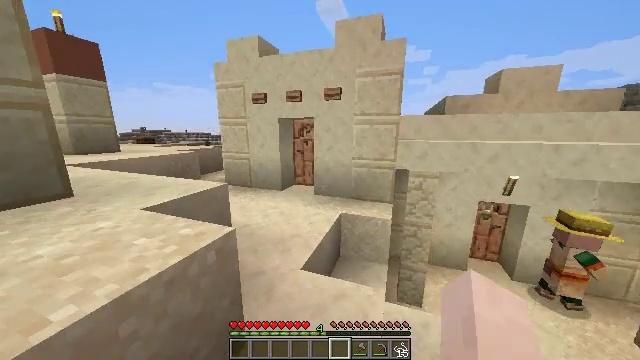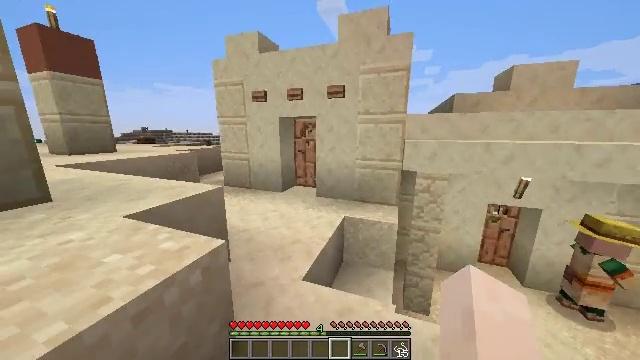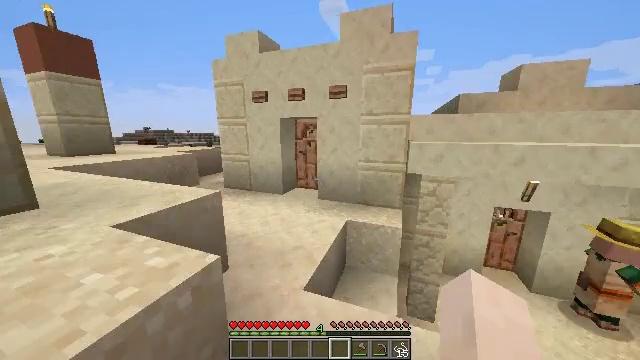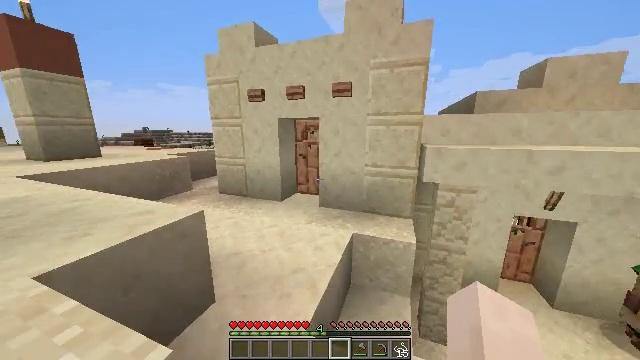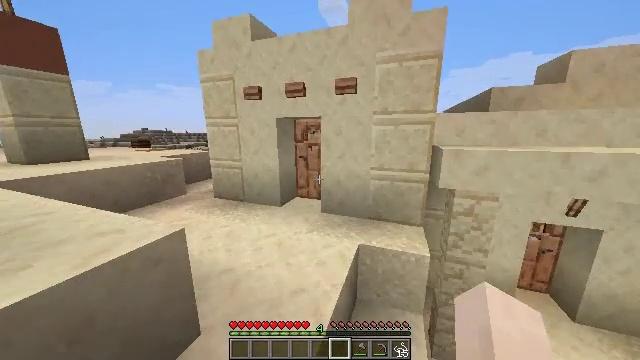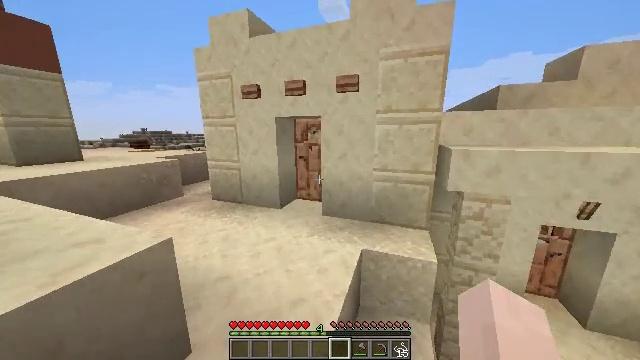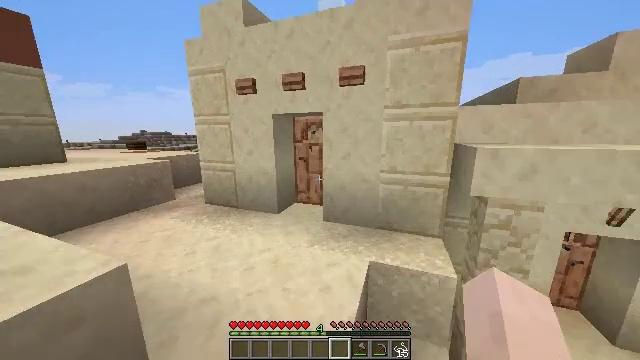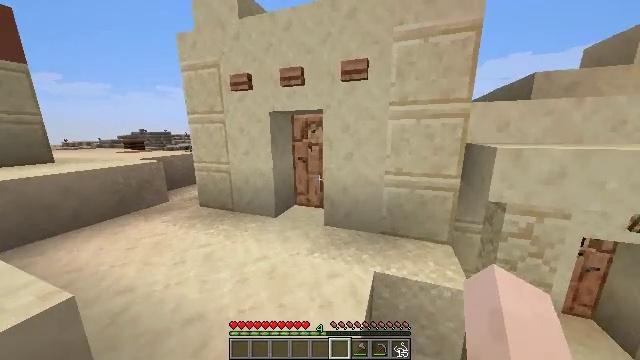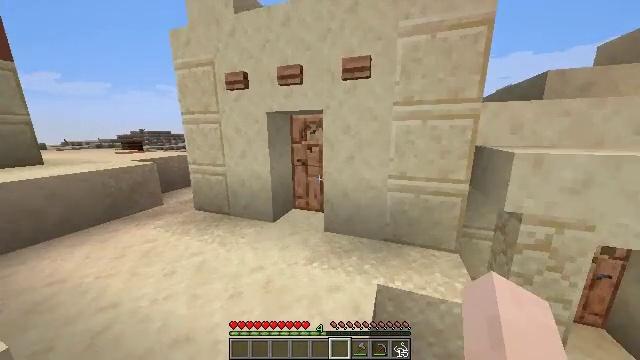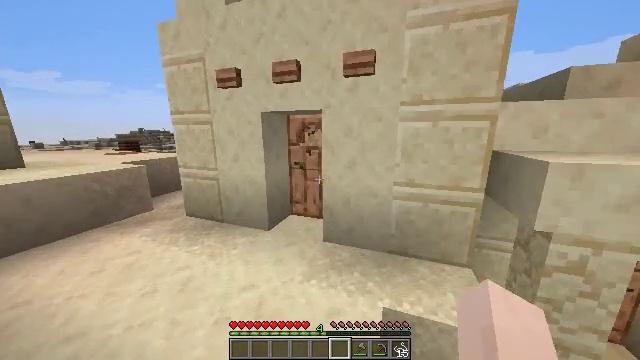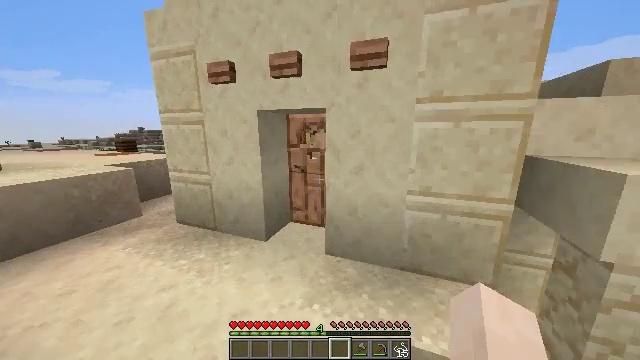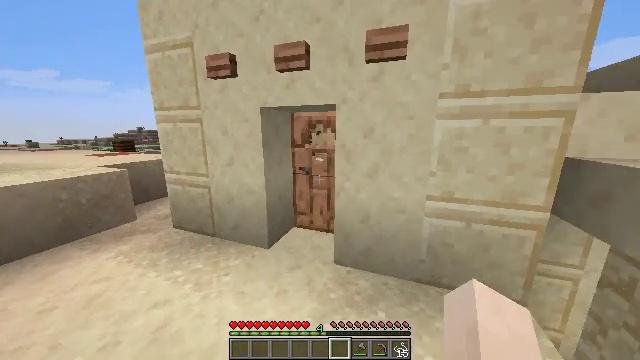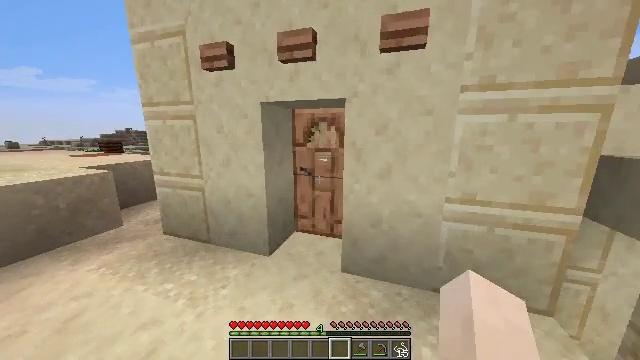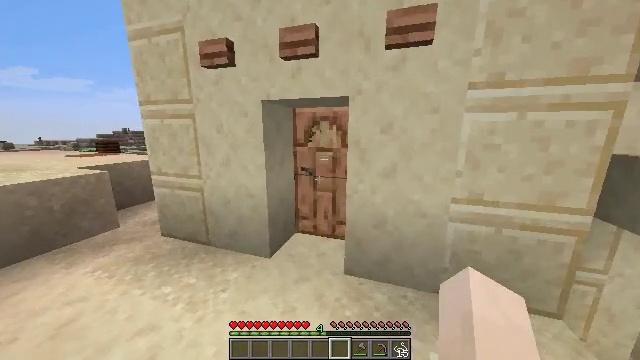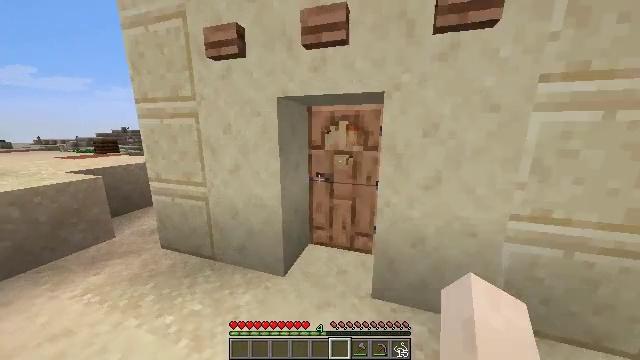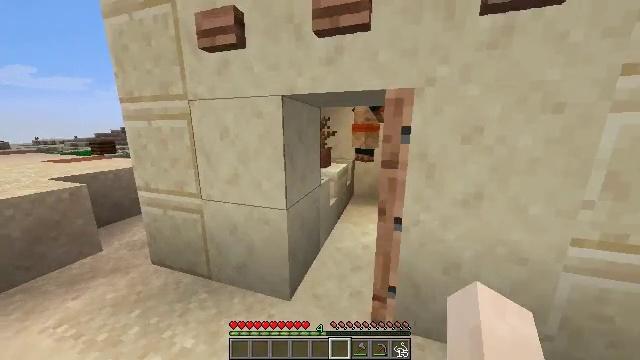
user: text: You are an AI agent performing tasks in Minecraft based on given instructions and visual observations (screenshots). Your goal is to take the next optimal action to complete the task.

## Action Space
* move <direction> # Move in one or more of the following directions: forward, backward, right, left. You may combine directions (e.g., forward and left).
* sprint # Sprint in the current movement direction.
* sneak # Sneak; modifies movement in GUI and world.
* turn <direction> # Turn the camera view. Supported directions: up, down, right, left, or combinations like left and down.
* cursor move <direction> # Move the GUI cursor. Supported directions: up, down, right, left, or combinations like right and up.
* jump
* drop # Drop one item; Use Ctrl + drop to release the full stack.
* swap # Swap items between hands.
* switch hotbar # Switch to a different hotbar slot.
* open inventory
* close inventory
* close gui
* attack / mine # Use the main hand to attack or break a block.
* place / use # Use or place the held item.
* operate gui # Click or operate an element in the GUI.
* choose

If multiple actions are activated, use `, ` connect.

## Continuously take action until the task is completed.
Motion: motion action
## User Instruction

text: Kill mobs.
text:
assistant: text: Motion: move forward
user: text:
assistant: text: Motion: move forward
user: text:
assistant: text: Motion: move forward
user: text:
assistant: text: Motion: move forward
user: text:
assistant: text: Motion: move forward
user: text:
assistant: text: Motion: move forward
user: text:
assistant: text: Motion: move forward
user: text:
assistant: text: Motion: move forward
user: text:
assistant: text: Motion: move forward
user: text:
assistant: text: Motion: move forward and move left
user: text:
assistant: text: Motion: move forward and move left
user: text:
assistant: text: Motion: move forward and move left, turn right
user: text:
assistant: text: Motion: move forward and move left
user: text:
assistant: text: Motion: move forward
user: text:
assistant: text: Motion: move forward, use / place
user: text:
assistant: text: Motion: move forward, use / place
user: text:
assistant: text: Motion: move forward, turn right, use / place
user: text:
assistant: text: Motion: move forward, turn right and down
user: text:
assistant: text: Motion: move forward, turn right
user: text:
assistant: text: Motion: move forward, turn right and down
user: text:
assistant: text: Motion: move forward and move left, turn right and down
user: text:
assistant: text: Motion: move forward and move left, turn right and down
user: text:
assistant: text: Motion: move forward, turn right and down
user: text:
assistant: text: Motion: move forward and move right
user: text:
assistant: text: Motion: move forward and move right
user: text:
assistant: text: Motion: move forward and move right, turn down
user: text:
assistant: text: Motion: move forward and move right
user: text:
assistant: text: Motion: move forward
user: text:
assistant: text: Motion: move forward, turn down
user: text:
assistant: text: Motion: no_op